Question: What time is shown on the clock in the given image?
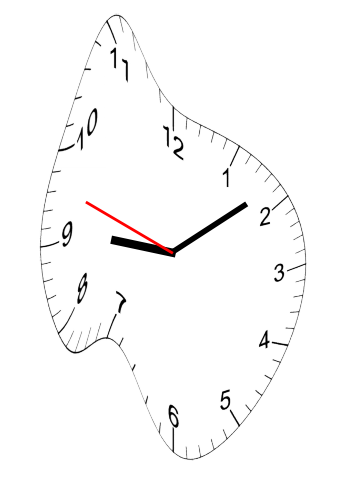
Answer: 09:08:48